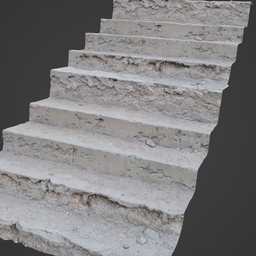
Label: architecture